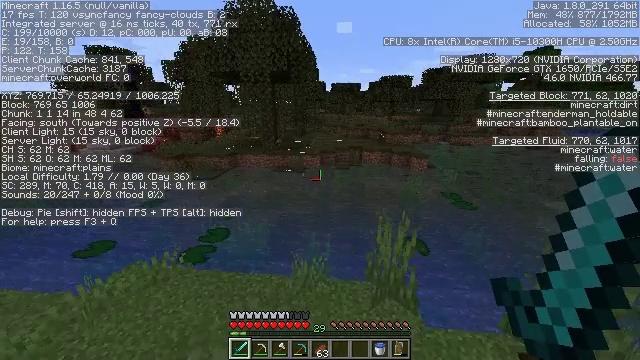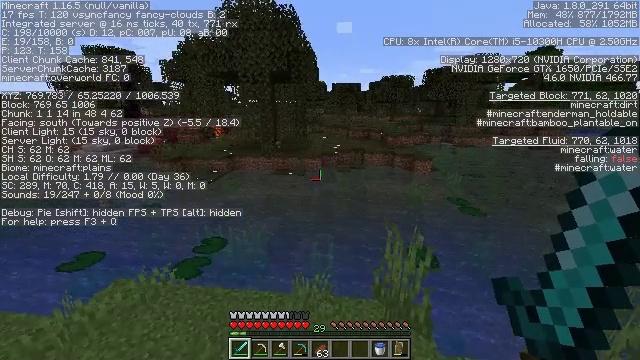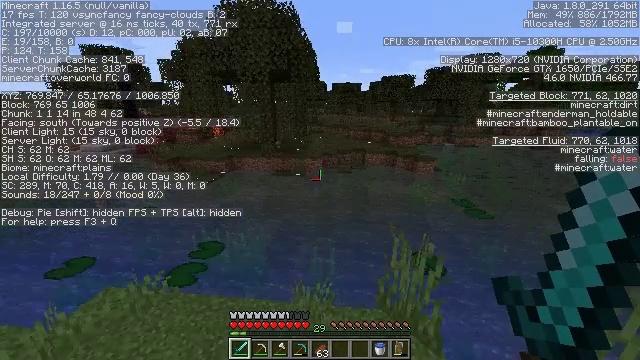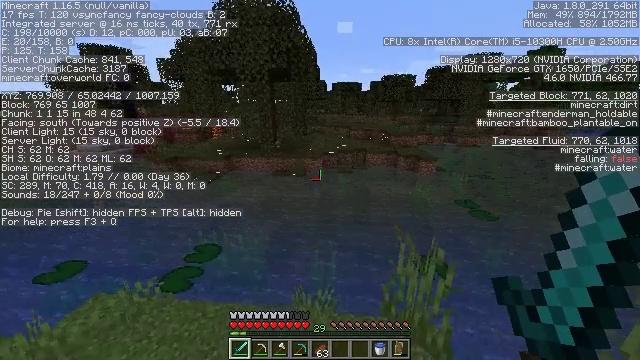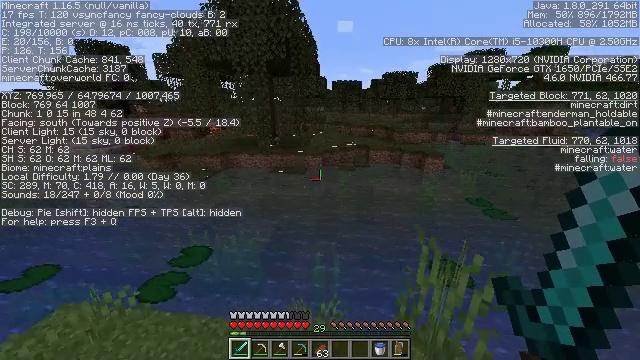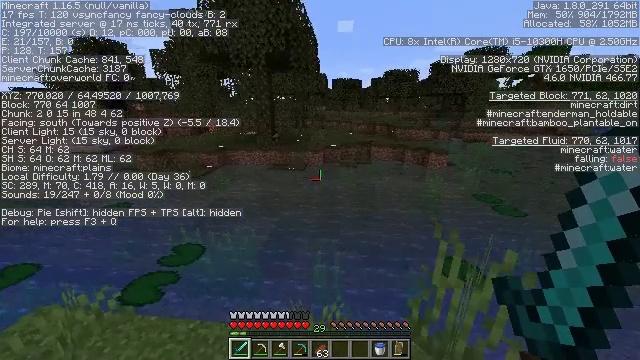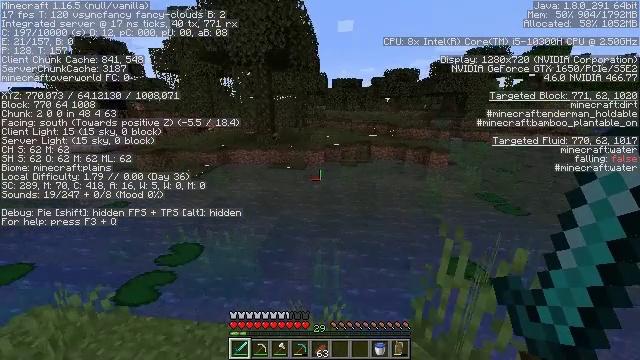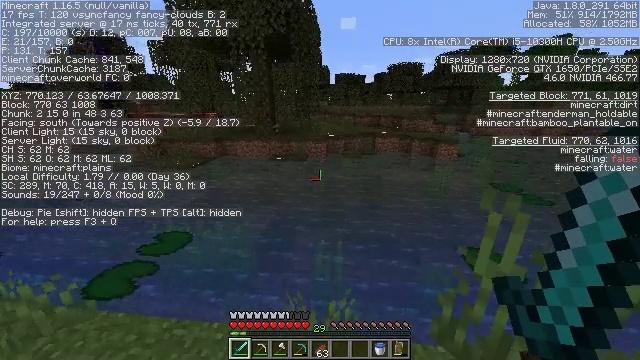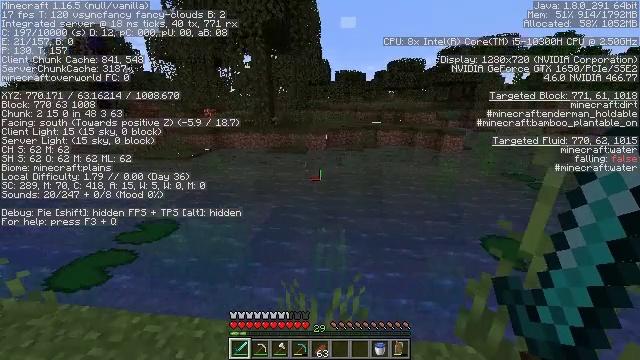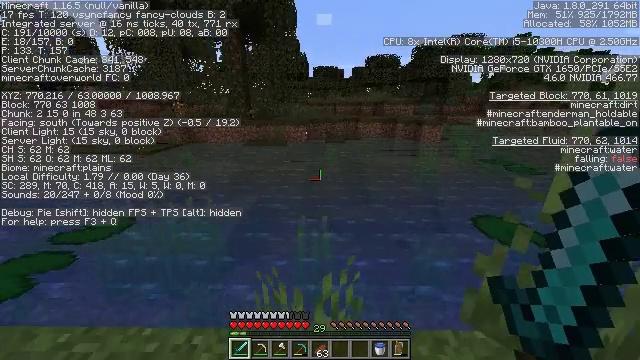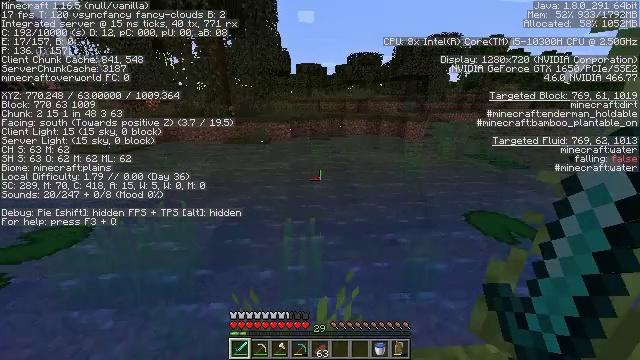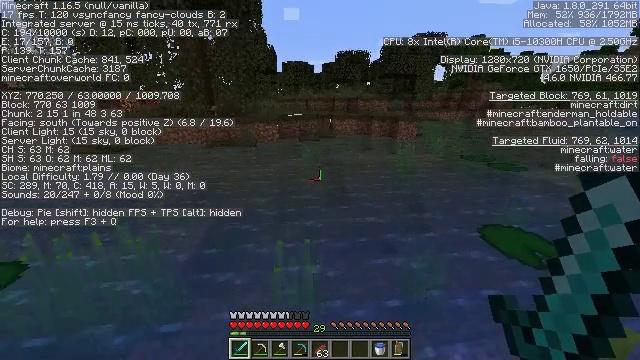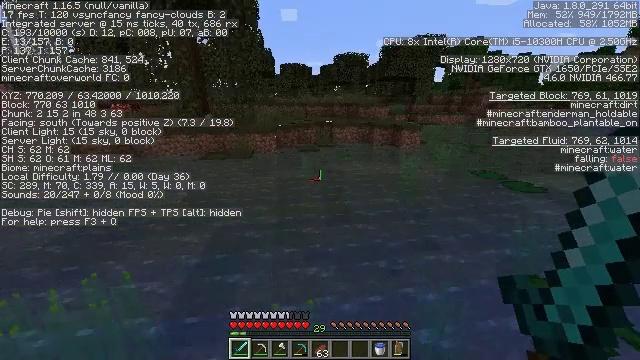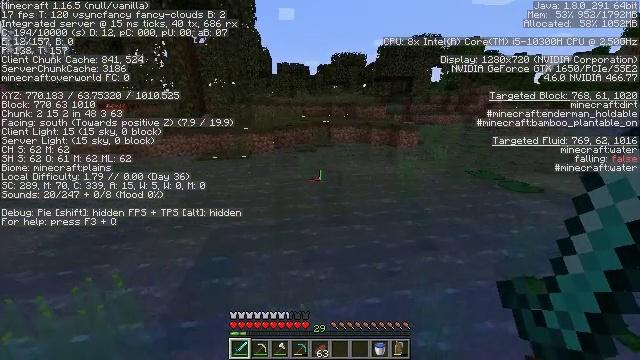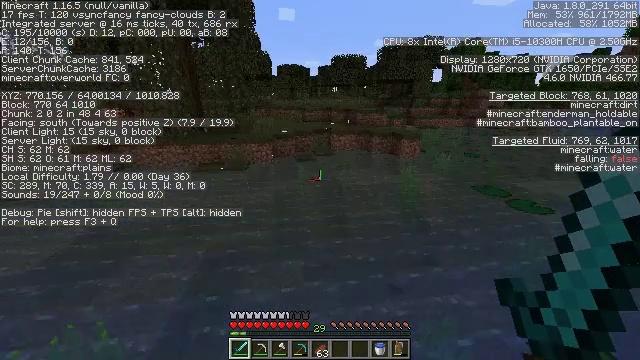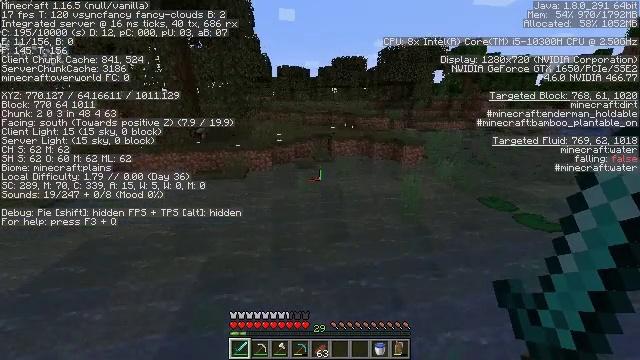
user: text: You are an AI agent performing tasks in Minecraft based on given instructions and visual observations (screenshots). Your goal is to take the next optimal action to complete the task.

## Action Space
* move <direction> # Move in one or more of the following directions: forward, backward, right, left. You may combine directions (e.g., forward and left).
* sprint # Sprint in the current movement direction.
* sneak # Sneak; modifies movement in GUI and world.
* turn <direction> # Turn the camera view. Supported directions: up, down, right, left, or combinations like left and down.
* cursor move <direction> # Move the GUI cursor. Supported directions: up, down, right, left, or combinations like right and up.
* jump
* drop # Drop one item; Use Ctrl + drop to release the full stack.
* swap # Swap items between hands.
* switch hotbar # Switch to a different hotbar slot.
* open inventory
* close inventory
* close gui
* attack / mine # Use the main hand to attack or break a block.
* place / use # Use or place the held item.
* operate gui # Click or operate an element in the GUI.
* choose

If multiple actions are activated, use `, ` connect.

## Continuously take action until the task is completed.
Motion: motion action
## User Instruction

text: Gather sugar cane for crafting.
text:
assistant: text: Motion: move forward, sprint, jump
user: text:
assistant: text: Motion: move forward, sprint, jump
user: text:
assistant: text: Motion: move forward, sprint, jump
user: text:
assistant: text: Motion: move forward, sprint
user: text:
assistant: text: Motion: move forward, sprint
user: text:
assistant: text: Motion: move forward, sprint
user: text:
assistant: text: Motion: move forward, sprint
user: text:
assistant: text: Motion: move forward, sprint
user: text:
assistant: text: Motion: move forward, sprint, turn right
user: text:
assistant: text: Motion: move forward, sprint, turn right
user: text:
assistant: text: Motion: move forward, sprint, turn right
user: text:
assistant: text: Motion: move forward, sprint, jump
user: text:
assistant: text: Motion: move forward, sprint, jump
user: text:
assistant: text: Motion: move forward, sprint, jump
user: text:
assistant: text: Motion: move forward, sprint, jump
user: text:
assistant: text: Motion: move forward, sprint, jump
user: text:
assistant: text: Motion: move forward, sprint, jump
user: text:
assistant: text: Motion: move forward, sprint, jump
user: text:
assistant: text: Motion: move forward, sprint
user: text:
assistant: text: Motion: move forward
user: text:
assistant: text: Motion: move forward
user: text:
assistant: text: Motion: move forward
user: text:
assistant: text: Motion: move forward, turn right and up
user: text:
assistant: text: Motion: move forward, turn up
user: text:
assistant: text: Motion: move forward, turn up
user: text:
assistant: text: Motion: move forward
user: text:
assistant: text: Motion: move forward
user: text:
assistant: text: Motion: move forward, turn up
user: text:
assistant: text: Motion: move forward, turn up
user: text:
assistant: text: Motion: move forward, turn up